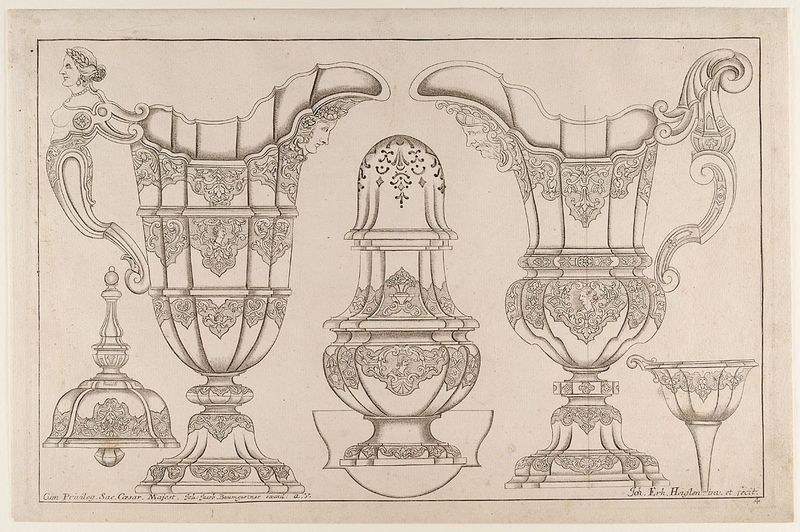
Titel: Serviceteile, Blatt 4 aus der Folge 'Gantz neüe Erfindungen unterschiedlicher Arten von Servicen denen der Goldschmieds-Kunst Zugethanen zu besonderem nutzen'
Künstler: Johann Erhard Heiglen
Standort: Hamburg
Institution: Museum für Kunst und Gewerbe Hamburg
Schlagwörter: körper, weiß, frau, profil, schwarz, skizze, tisch, zeichnung, muster, gesicht, signatur, kelch, henkel, kanne, krug, vase, papier, grafik, graphik, tafel, fotografie, photographie, maske, geschirr, druck, druckgraphik, druckgrafik, schraffur, stich, krüge, tischglocke, laubwerk, blattwerk, antikisierend, trichter, kupferstich, kannen, antikisch, groteske, wasserzeichen, punzierung, essgeschirr, tafelgeschirr, bandelwerk, salzstreuer, tischset, reproduktionen, 1700, berain, druckerzeugnisse, gefäß, behälter, essservice, tafeldekoration, ornamentstich, vorlageblätter, punzenstich, schlaginstrumente